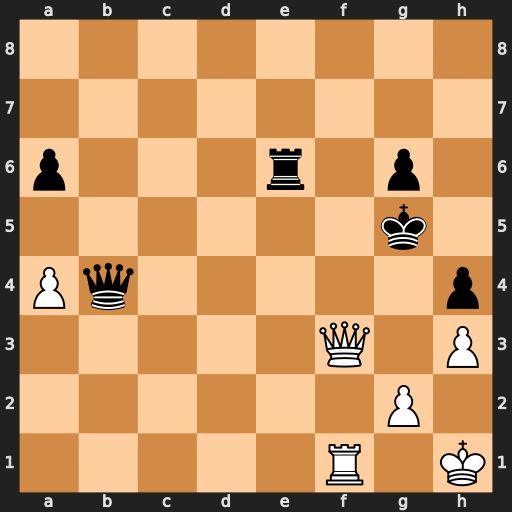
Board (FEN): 8/8/p3r1p1/6k1/Pq5p/5Q1P/6P1/5R1K
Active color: w
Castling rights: -
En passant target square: -
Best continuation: Qd5+ Kh6 Qxe6